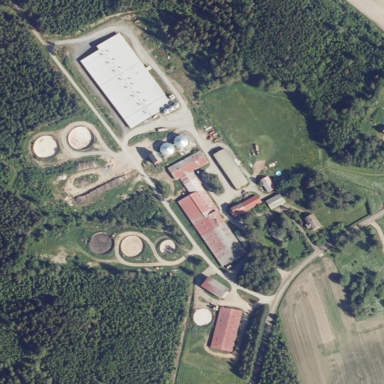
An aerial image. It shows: Farmyard area.